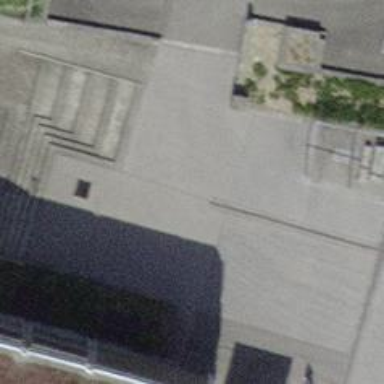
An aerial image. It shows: Road with steps.